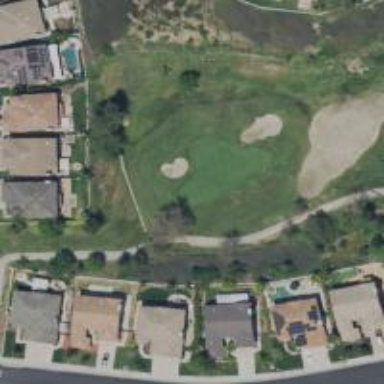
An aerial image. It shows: View of golf hole.